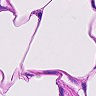
Metastatic tissue present: no